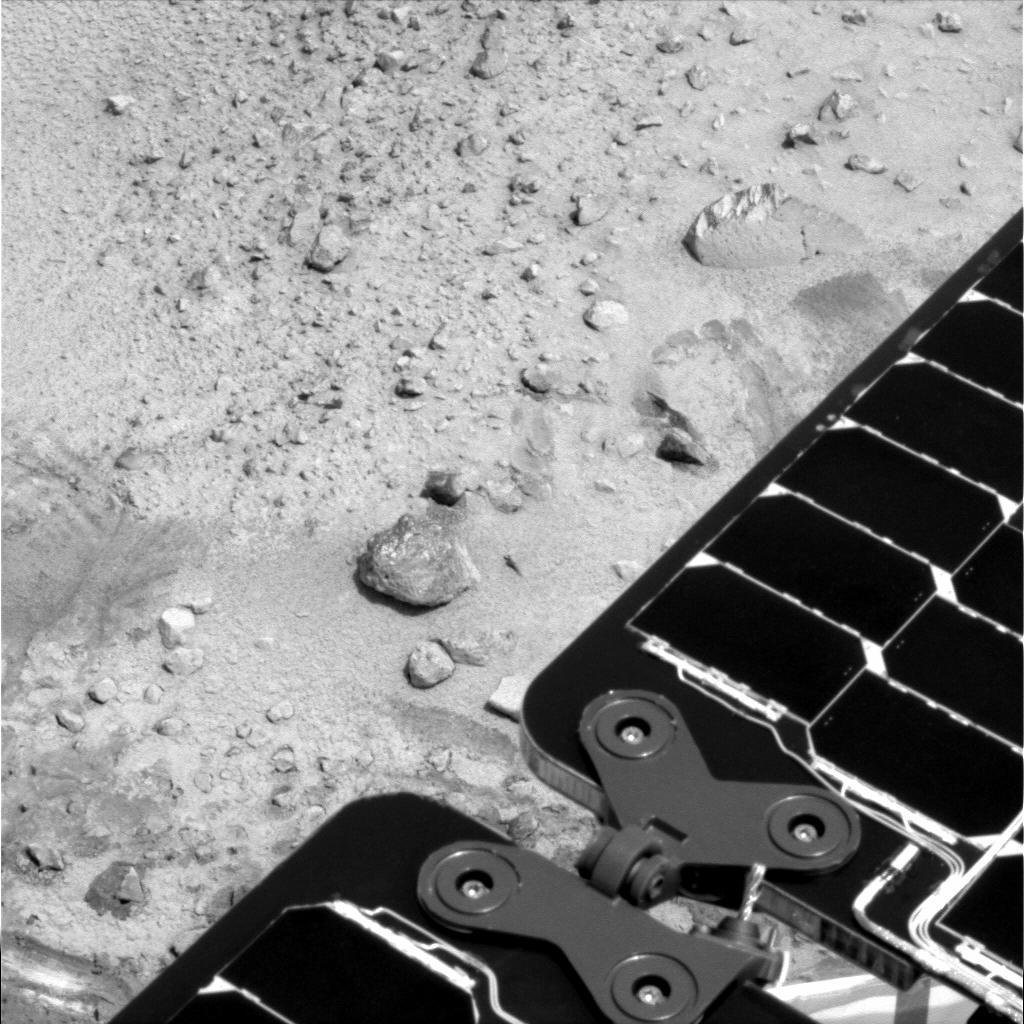
Terrain classes present: Background, Gravel / Sand / Soil, Rock, Shadow, Track